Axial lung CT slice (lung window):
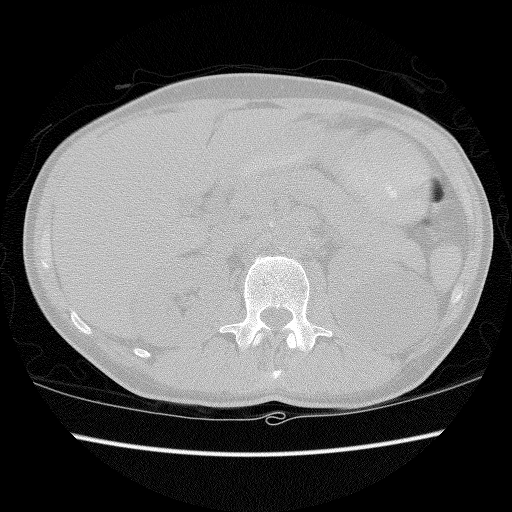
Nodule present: no